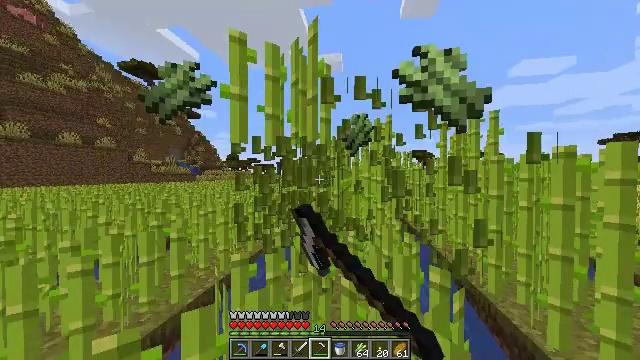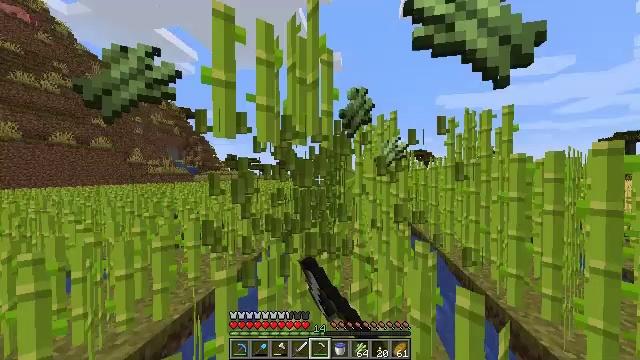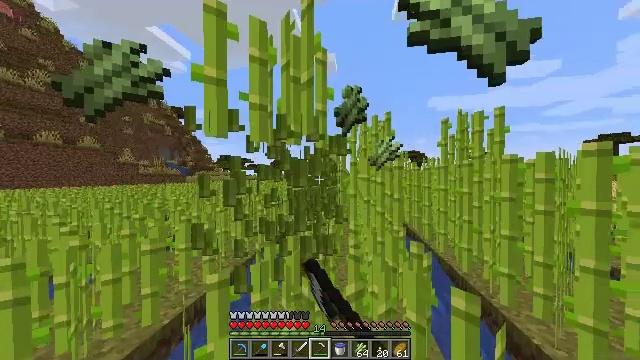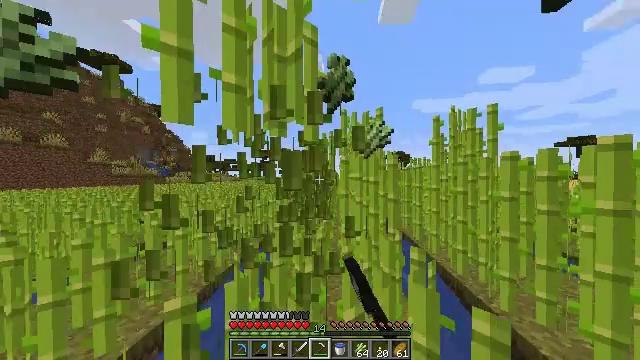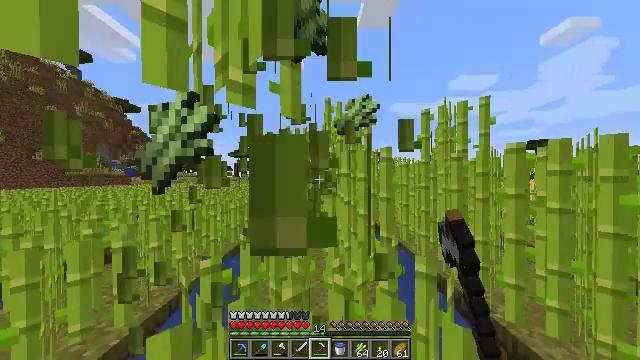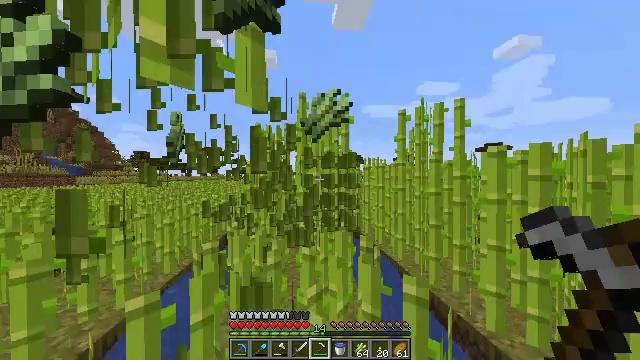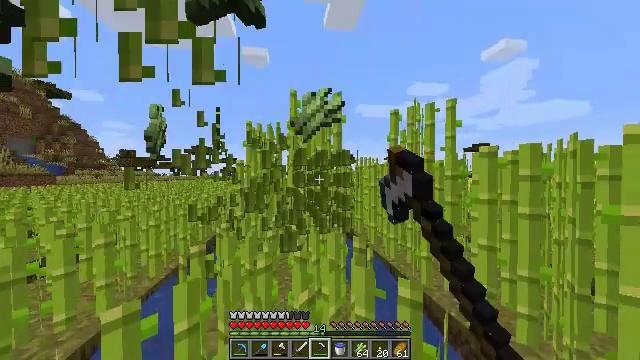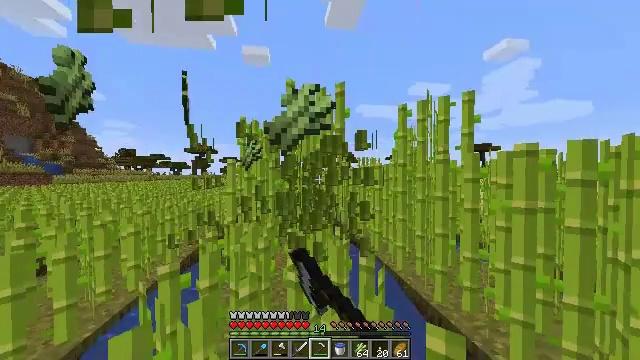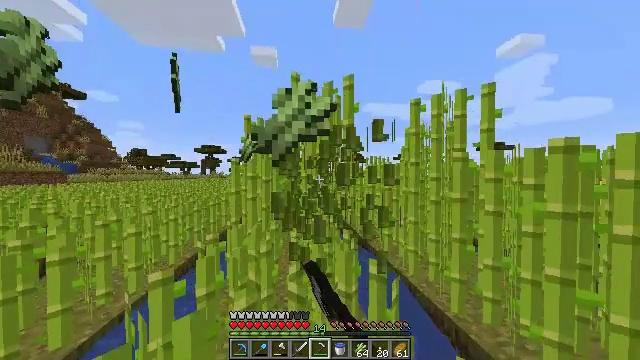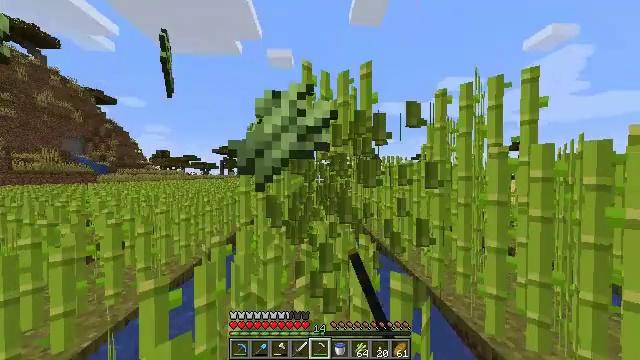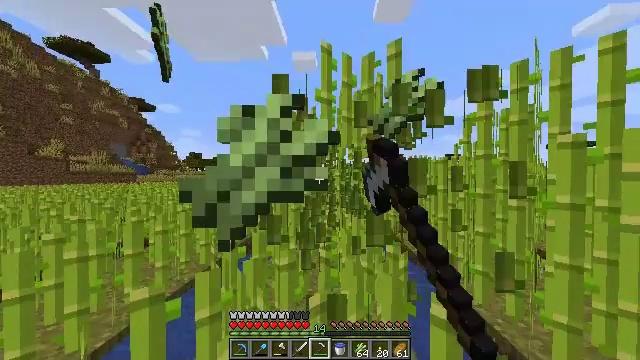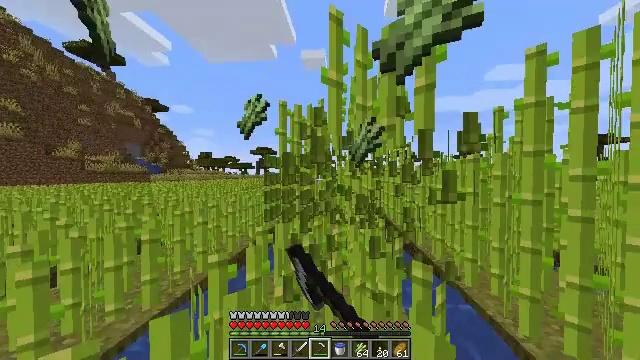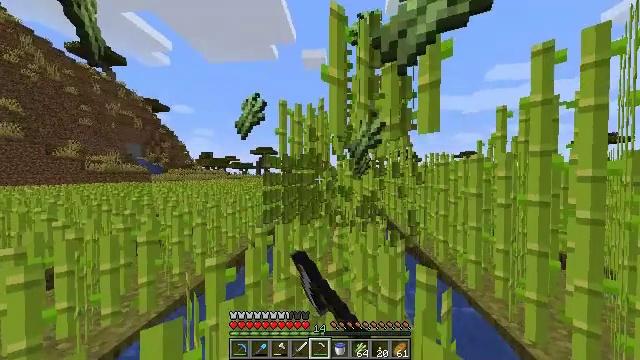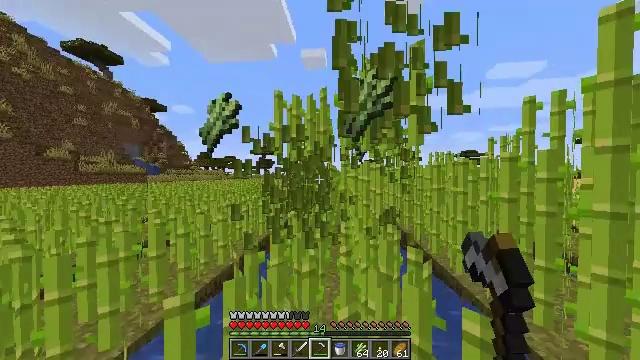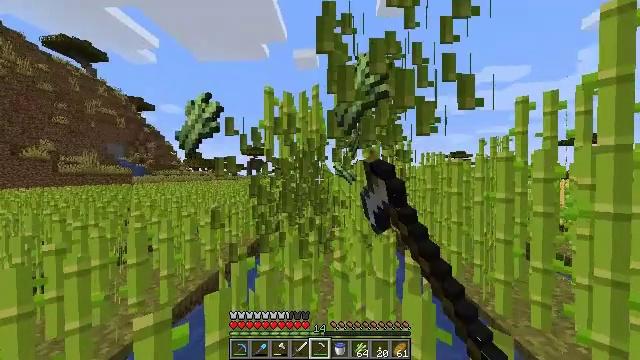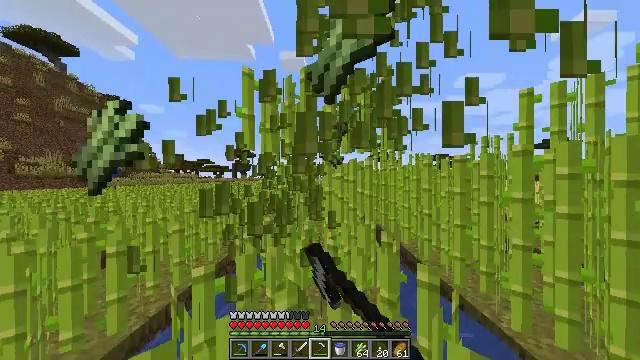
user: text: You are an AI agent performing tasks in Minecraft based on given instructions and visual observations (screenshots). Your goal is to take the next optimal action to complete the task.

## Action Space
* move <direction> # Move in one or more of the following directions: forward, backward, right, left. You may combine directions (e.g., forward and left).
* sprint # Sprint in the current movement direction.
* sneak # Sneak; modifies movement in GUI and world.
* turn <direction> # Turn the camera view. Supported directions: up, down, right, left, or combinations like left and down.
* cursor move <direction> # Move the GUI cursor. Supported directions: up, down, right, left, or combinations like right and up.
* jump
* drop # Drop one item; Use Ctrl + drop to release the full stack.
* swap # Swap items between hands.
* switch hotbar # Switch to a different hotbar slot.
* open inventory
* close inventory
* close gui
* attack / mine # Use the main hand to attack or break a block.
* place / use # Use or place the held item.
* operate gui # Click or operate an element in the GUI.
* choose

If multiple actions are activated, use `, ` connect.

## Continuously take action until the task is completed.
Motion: motion action
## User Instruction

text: Gather sugar cane for crafting.
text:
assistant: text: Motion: move forward, sprint, attack / mine
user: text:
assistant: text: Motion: move forward, sprint, turn right, attack / mine
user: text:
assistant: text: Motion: move forward, sprint, turn right, attack / mine
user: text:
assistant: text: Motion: move forward, sprint, turn right, attack / mine
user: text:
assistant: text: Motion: move forward, sprint, turn right, attack / mine
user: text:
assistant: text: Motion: move forward, sprint, turn right, attack / mine
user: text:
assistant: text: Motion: move forward, sprint, attack / mine
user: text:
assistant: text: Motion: move forward, sprint, turn left, attack / mine
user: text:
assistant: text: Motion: move forward, sprint, turn left, attack / mine
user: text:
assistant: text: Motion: move forward, sprint, turn left, attack / mine
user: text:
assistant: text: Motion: move forward, sprint, turn left, attack / mine
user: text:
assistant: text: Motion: move forward, sprint, attack / mine
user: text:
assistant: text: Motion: move forward, sprint, attack / mine
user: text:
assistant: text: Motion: move forward, sprint, turn right, attack / mine
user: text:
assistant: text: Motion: move forward, sprint, turn right, attack / mine
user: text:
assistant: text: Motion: move forward, sprint, turn right, attack / mine
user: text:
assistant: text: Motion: move forward, sprint, turn right, attack / mine
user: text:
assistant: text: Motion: move forward, sprint, attack / mine
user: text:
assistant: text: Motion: move forward, sprint, attack / mine
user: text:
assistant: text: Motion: move forward, sprint, turn left, attack / mine
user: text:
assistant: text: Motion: move forward, sprint, turn left, attack / mine
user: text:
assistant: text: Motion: move forward, sprint, turn left, attack / mine
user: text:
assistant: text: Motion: move forward, sprint, turn left, attack / mine
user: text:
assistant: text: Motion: move forward, sprint, attack / mine
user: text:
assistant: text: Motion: move forward, sprint, attack / mine
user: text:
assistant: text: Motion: move forward, sprint, turn right, attack / mine
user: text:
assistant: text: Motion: move forward, sprint, turn right, attack / mine
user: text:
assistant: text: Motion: move forward, sprint, turn right, attack / mine
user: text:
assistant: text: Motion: move forward, sprint, turn right, attack / mine
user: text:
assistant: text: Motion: move forward, sprint, attack / mine